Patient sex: M
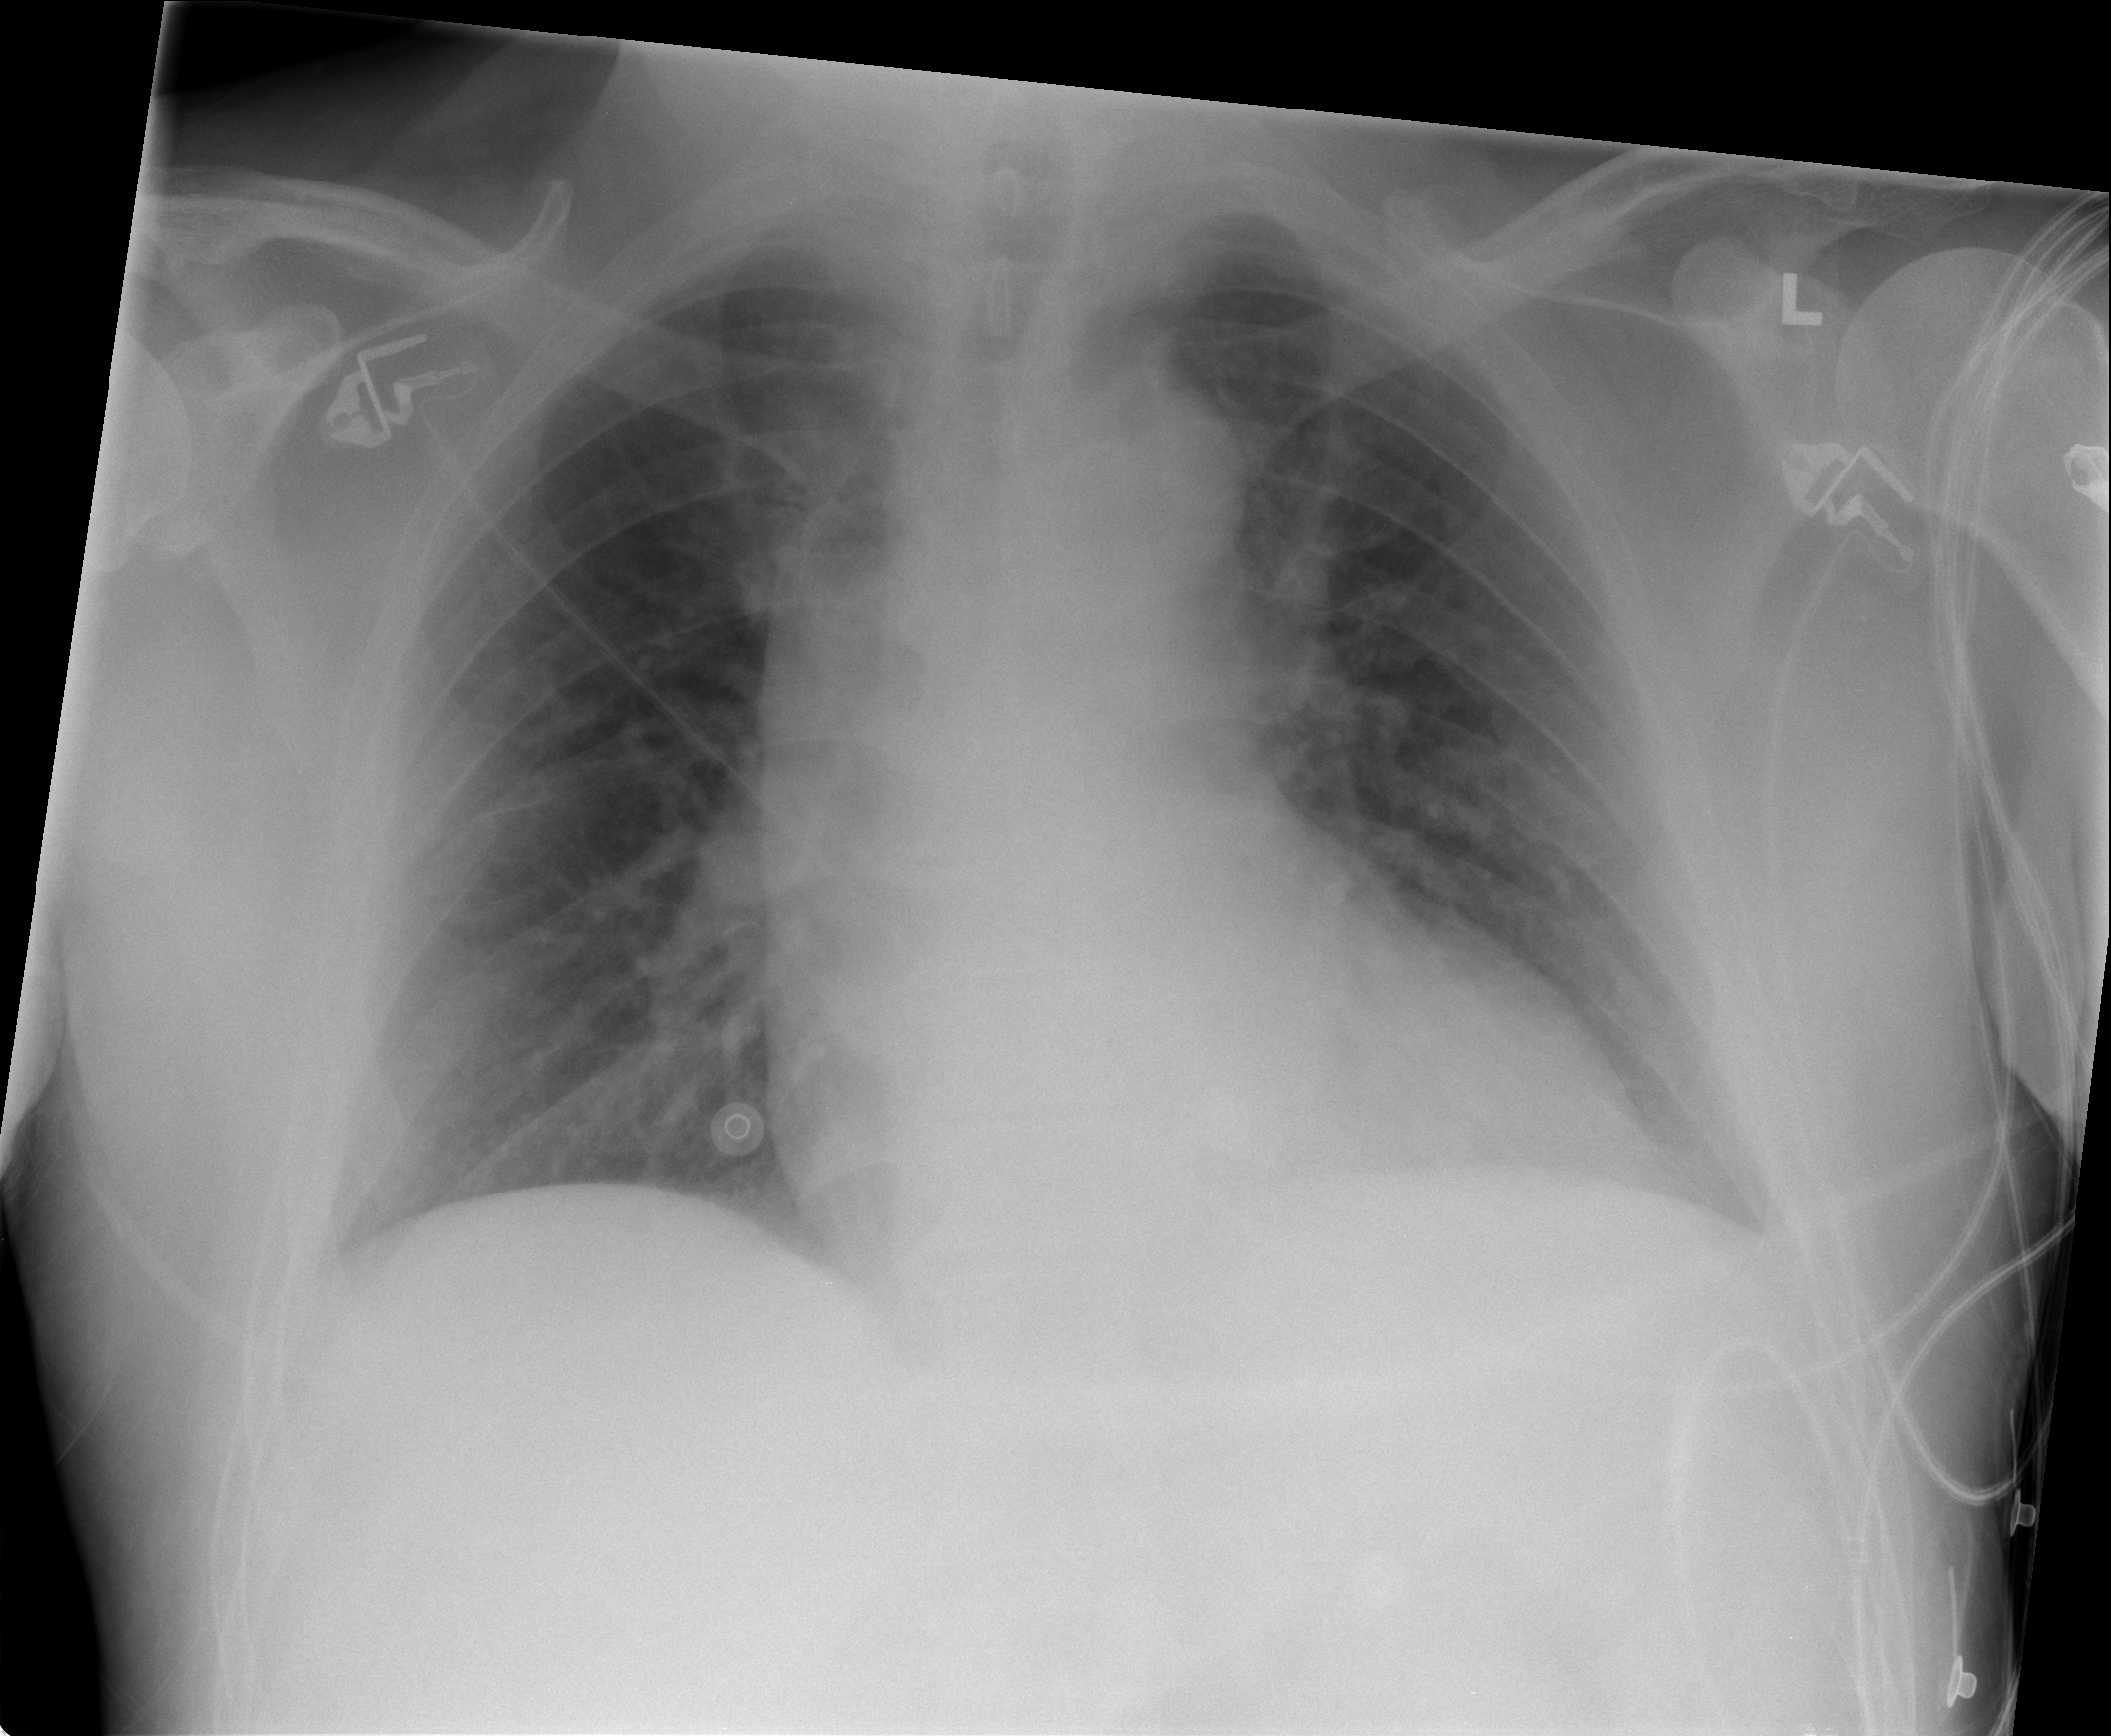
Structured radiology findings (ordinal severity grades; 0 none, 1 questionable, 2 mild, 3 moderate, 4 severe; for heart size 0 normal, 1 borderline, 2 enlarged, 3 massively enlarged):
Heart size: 2
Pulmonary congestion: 2
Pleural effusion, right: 1
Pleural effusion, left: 1
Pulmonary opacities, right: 0
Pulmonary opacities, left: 0
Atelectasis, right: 0
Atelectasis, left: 0